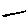
Label: line